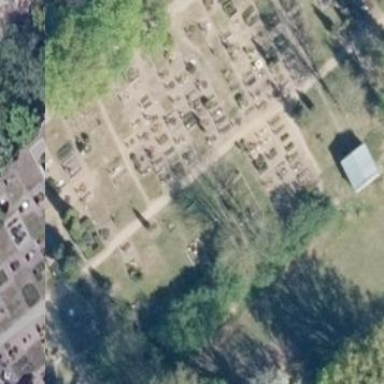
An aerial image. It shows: Cemetery.